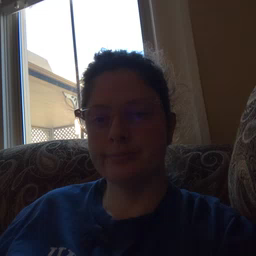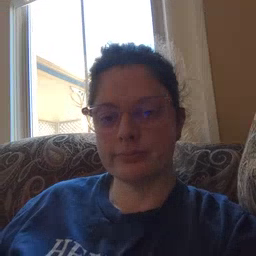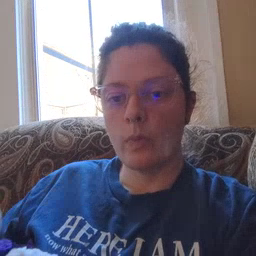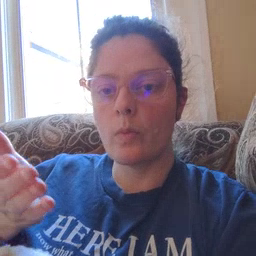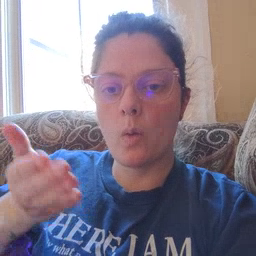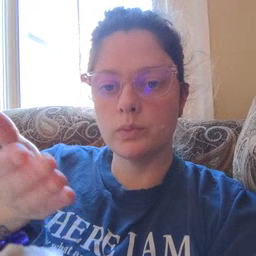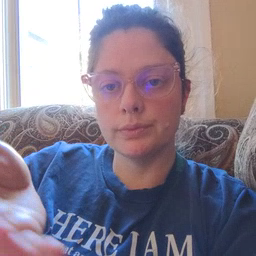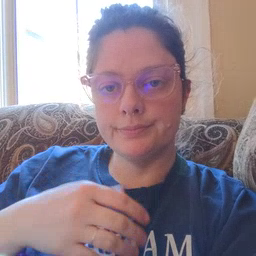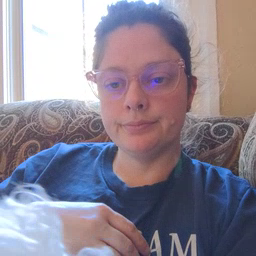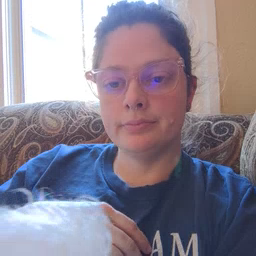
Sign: boat